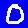
Digit: 0